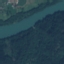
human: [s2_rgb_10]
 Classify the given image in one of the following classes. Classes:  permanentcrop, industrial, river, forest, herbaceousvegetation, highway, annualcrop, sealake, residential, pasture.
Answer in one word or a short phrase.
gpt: River